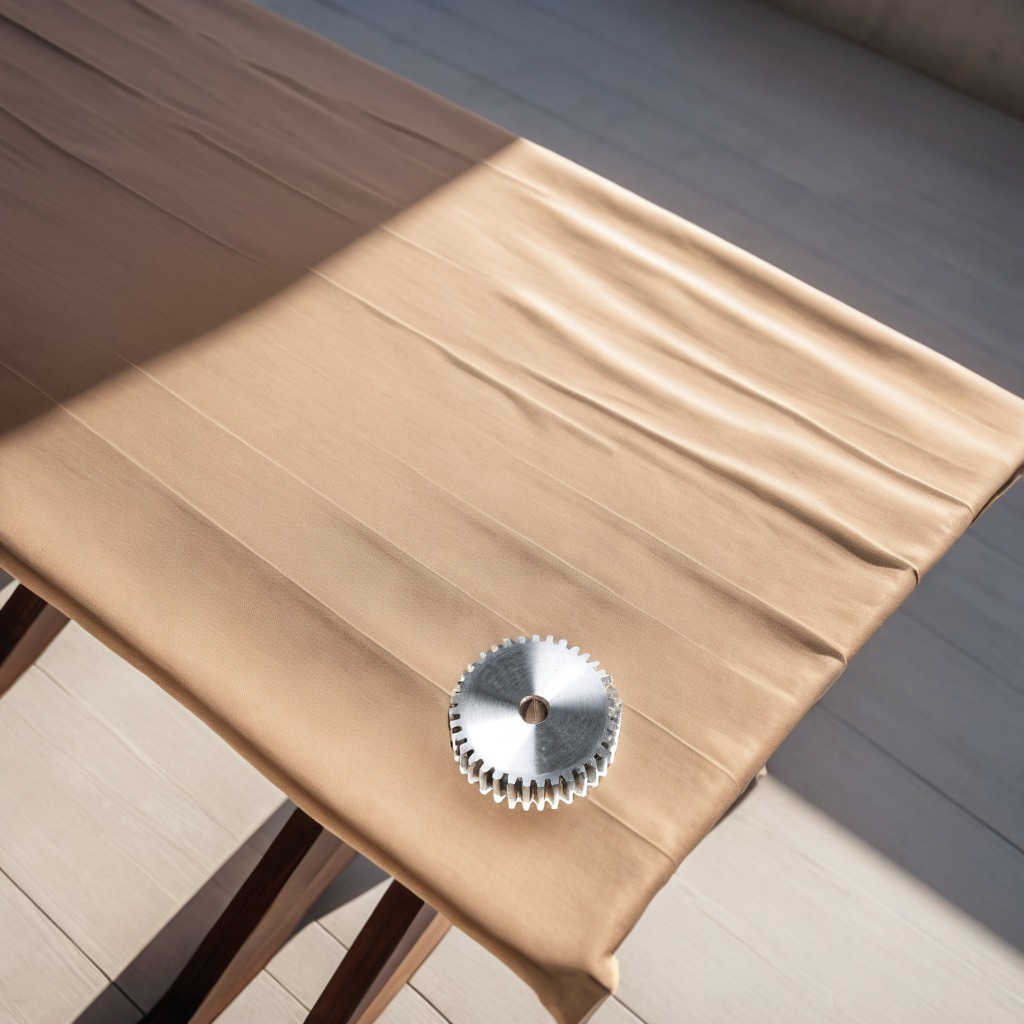
A steel gear with teeth is lying on the wooden table.